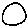
Label: circle